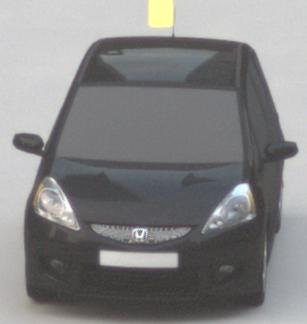
Make: Honda
Model: Jazz 1.2
Detailed model: Jazz (III) (11/08 - 04/11)
Model produced from: 2008/11
Model produced until: 2010/10
Doors: 5
Color: black
Road condition: dry road
Daytime: morning or afternoon
Contrast: low contrast